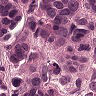
Metastatic tissue present: yes